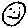
Label: smiley face